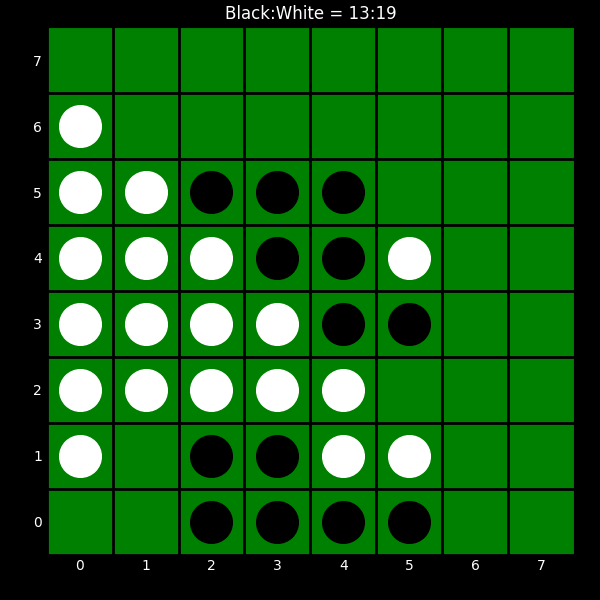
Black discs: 13
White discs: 19